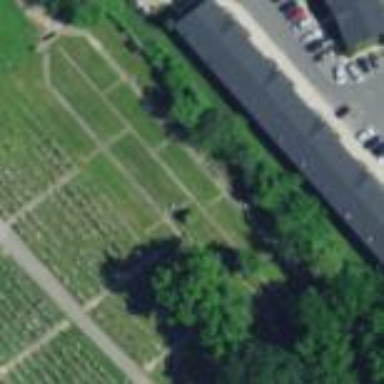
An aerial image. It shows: Cemetery.